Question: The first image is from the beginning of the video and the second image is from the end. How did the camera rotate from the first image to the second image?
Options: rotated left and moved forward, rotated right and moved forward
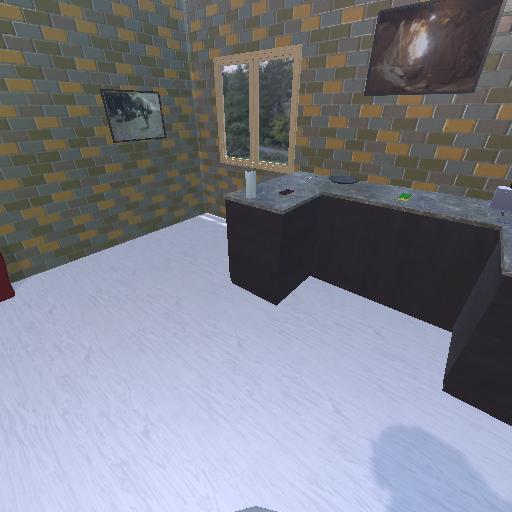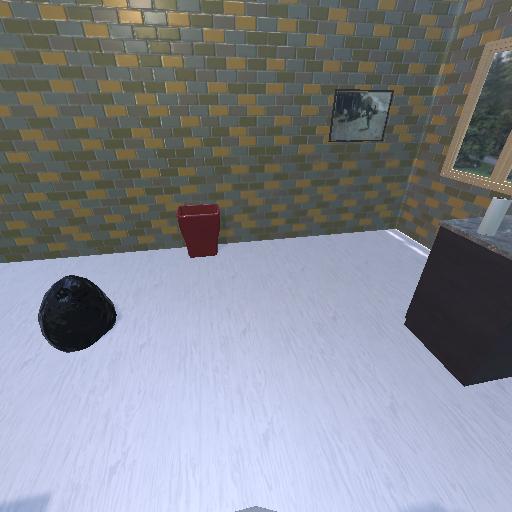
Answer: rotated left and moved forward